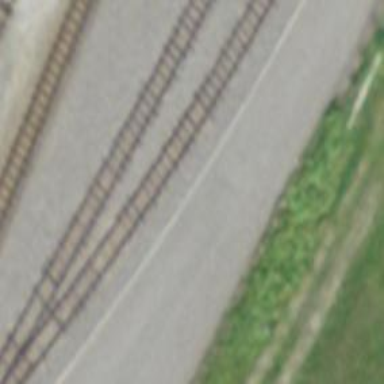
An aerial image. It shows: Narrow-gauge railway siding with 1 track. The track is electrified with contact line.